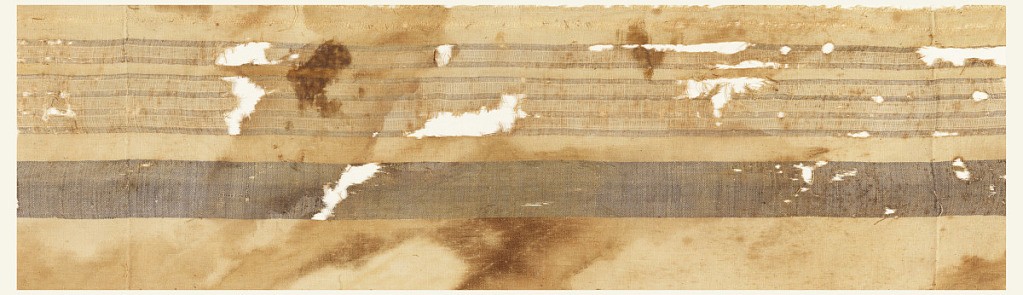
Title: Fragment
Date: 14th century
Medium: Warp: linen. Weft: linen, silk Technique: plain weave
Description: Plain cloth with stripes of varying width in grey silk weft.